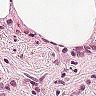
Metastatic tissue present: no